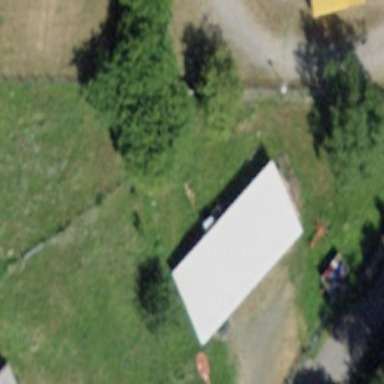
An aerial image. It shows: Farm auxiliary building.